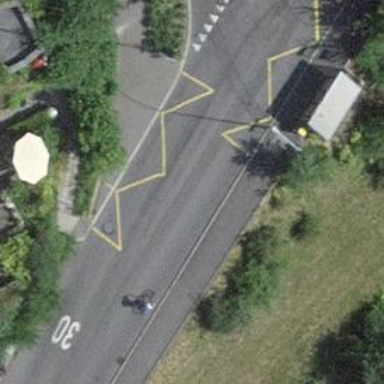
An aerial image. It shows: Kerb serving as barrier.